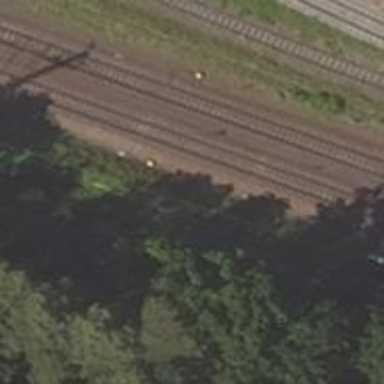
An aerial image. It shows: Railway signal.